Question: I am trying to build a dynamic unordered list with nested child ul list levels(actually 4+ sub levels), I am having hard time rendering the actual markup I need, so at a later stage I can make it more functional, I created at the following link <URL>, the html markup looks like:
'''
<ul class="nav nav-sidebar">
<li class="dropdown">
<a href="#">theatre_name: Americas <i class="ion-chevron-down text-primary pull-right"></i></a>
<ul class="">
<li class="dropdown">
<a href="#">location_name: USA</a>
<ul class="">
<li>
<a href="#">Living in USA</a>
<ul class="">
<li><a href="#">123 John Doe</a></li>
<li><a href="#">534 John Doe</a></li>
<li><a href="#">9728 John Doe</a></li>
<li><a href="#">7668 John Doe</a></li>
</ul>
</li>
<li>
<a href="#">What to do in USA</a>
<ul>
<li><a href="#">Fishing</a></li>
<li><a href="#">Skiing</a></li>
<li><a href="#">Hicking</a></li>
<li><a href="#">Running</a></li>
</ul>
</li>
<li>
<a href="#">Visiting in USA</a>
<ul>
<li><a href="#">By Car</a></li>
<li><a href="#">By Air</a></li>
<li><a href="#">By Boat</a></li>
<li><a href="#">Walking</a></li>
</ul>
</li>
</ul>
</li> <!-- /.dropdown -->
<li class="dropdown">
<a href="#">location_name: Mexico</a>
<ul class="">
<li>
<a href="#">Living in Mexico</a>
<ul class="">
<li><a href="#">123 Juan Lopez</a></li>
<li><a href="#">534 Juan Lopez</a></li>
<li><a href="#">9728 Juan Lopez</a></li>
<li><a href="#">7668 Juan Lopez</a></li>
</ul>
</li>
<li>
<a href="#">What to do in Mexico</a>
<ul>
<li><a href="#">Fishing</a></li>
<li><a href="#">Skiing</a></li>
<li><a href="#">Hicking</a></li>
<li><a href="#">Running</a></li>
</ul>
</li>
<li>
<a href="#">Visiting in Mexico</a>
<ul>
<li><a href="#">Por Auto</a></li>
<li><a href="#">Por Avion</a></li>
<li><a href="#">Por Barco</a></li>
<li><a href="#">Caminando</a></li>
</ul>
</li>
</ul>
</li> <!-- /.dropdown -->
</ul>
</li> <!-- /.dropdown -->
</ul> <!-- ul -->
'''
After rendering, the markup should look like the following image:

This is the json data.
'''
{
"user_id": "<PHONE>",
"user_name": "John Doe",
"super_user": true,
"theatre": {
"theatre_name": "americas",
"locations": [
{
"location_name": "USA",
"events": [
{
"event_name": "living in Palo Alto",
"people": [
"123 John Doe",
"534 John Doe",
"9728 John Doe",
"7668 John Doe"
]
},
{
"event_name": "What to do in Palo Alto",
"people": [
"Fishing",
"Skying",
"Hiking",
"Running"
]
},
{
"event_name": "Visiting in Palo Alto",
"people": [
"By Car",
"By Air",
"By Boat",
"Walking"
]
}
]
}
],
"theatre_name": "Europa",
"locations": [
{
"location_name": "Spain",
"events": [
{
"event_name": "living in Barcelona",
"people": [
"123 Juan Garza",
"534 Juan Garza",
"9728 Juan Garza",
"7668 Juan Garza"
]
},
{
"event_name": "What to do in Barcelona",
"people": [
"Fishing",
"Skying",
"Hiking",
"Running"
]
},
{
"event_name": "Visiting in Barcelona",
"people": [
"By Car",
"By Air",
"By Boat",
"Walking"
]
}
]
}
],
"theatre_name": "Asia",
"locations": [
{
"location_name": "China",
"events": [
{
"event_name": "living in Beijing",
"people": [
"123 Wei Zhang",
"534 Wei Zhang",
"9728 Wei Zhang",
"7668 Wei Zhang"
]
},
{
"event_name": "What to do in Beijing",
"people": [
"Fishing",
"Skying",
"Hiking",
"Running"
]
},
{
"event_name": "Visiting in Beijing",
"people": [
"By Car",
"By Air",
"By Boat",
"Walking"
]
}
]
}
]
}
}
'''
This is a JavaScript I found but need some work to make it functional, how do I loop through the json objects, pull the data and generate the needed markup?
'''
$(function(){
$.getJSON('./JSON/latest.json', function(data) {
var items = [];
$.each(data, function(i, item) {
items.push('<li><a href="' + link + '">' + pName + '</a><span class="vTitle">' + vTitle + '</span>' + shortDesc + '</li>');
});
$('#latestList').append( items.join('') );
});
});
'''
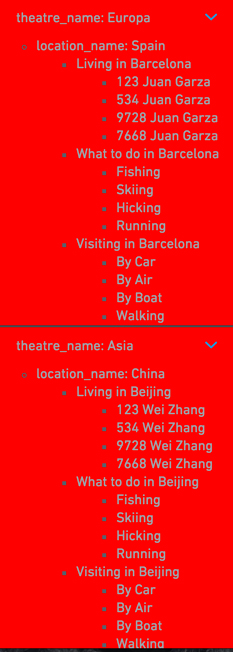
Answer: here is how you do it,
'''
$(document).ready(function(){
$("body").append(list_theatre(events.theatre));
})
function list_theatre(jsonObject){
var newUl = $("<ul/>");
var newLi = $("<li/>");
$.each(jsonObject,function(index,object){
var newLi = $("<li/>");
newLi.append('<a href="#">theatre_name: '+object.theatre_name+' <i class="ion-chevron-down text-primary pull-right"></i></a>');
newLi.append(list_locations(object.locations));
newUl.append(newLi);
})
return newUl;
}
function list_locations(jsonObject){
var newUl = $("<ul/>");
var newLi = $("<li/>");
$.each(jsonObject,function(index,object){
var newLi = $("<li/>");
newLi.append('<a href="#">location_name: '+object.location_name+'</a>');
newLi.append(list_events(object.events));
newUl.append(newLi);
})
return newUl;
}
function list_events(jsonObject){
var newUl = $("<ul/>");
var newLi = $("<li/>");
//console.log(jsonObject);
$.each(jsonObject,function(index,object){
var newLi = $("<li/>");
newLi.append('<a href="#">'+object.event_name+'</a>');
newLi.append(list_people(object.people));
newUl.append(newLi);
})
return newUl;
}
function list_people(jsonObject){
var newUl = $("<ul/>");
var newLi = $("<li/>");
$.each(jsonObject,function(index,text){
var newLi = $("<li/>");
newLi.append('<a href="#">'+text+'</a>');
newUl.append(newLi);
})
return newUl;
}
'''
I had to change the json a bit. Since 'theatre' is a collection, its need be an 'array' of json objects.
Find the complete js along with json here: <URL>
Also you can minify the codes a bit by adding a bit of recursion to it.